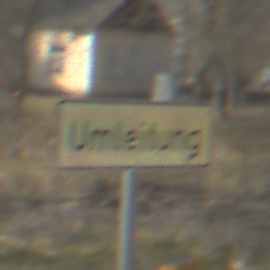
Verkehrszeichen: Umleitungsankuendigung
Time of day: MorningAfternoon
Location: Outdoor (Suburban)
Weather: PartlyCloudy
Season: NotSpecified
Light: Natural